Field crop: maize
Growth stage: 2
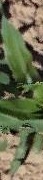
Species: maize